Question: This is my class for Print List-view in Android
'''
public class ChatActivity extends FragmentActivity implements OnClickListener {
@Override
protected void onCreate(Bundle savedInstanceState) {
super.onCreate(savedInstanceState);
requestWindowFeature(Window.FEATURE_NO_TITLE);
setContentView(R.layout.act_chat);
listview = (PullToRefreshListView) findViewById(R.id.listView);
editMsg = (EditText) findViewById(R.id.txt_inputText);
mLastSeenTime = (TextView) findViewById(R.id.lastSeenDatetextview);
sendMsgBut = (ImageView) findViewById(R.id.btn_Send);
recciverImage = (ImageView) findViewById(R.id.recciverImage);
backbutton = (ImageView) findViewById(R.id.contact_btnMenu);
sendMsgBut.setOnClickListener(this);
recciverImage.setOnClickListener(this);
backbutton.setOnClickListener(this);
arrChatlist = dbHelper.fetchChatHistory(member_id, reccvierid);
chatList.addAll(arrChatlist);
chatAdapter = new ChatAdapter(this, chatList);
listview.setAdapter(chatAdapter);
listview.setSelection(listview.getAdapter().getCount() - 1);
dbHelper.updateIsRead(reccvierid);
@Override
public void onClick(View arg0) {
switch (arg0.getId()) {
case R.id.btn_Send:
if (TextUtils.isEmpty(editMsg.getText().toString()))
return;
else {
mChatService.SendMessage(Integer.parseInt(member_id), Integer
.parseInt(reccvierid), editMsg.getText().toString());
Chat chat = new Chat();
chat.setMessage(editMsg.getText().toString());
chat.setRecieverID(reccvierid);
chat.setSenderID(member_id);
chatList.add(chat);
dbHelper.addMessage(chat);
chatAdapter.notifyDataSetChanged();
editMsg.setText("");
System.out.println("Messae : " + chat.getMessage());
listview.setSelection(listview.getAdapter().getCount() - 1);
}
break;
default:
break;
}
}
// ****************************** For Location Name *********|||||||
private class SyncStateReceiver extends BroadcastReceiver {
@Override
public void onReceive(Context context, Intent intent) {
switch (intent.getIntExtra(BroadcastNotifier.EXTENDED_DATA_STATUS,
BroadcastNotifier.STATE_ACTION_COMPLETE)) {
case BroadcastNotifier.STATE_ACTION_MESSAGE_RECEVED:
boolean isCurrentUser = false;
Chat chat = (Chat) intent
.getSerializableExtra(BroadcastNotifier.EXTENDED_CHAT_RECEIVED);
for (Datamodel model : HomeActivity.arrModel) {
if (("~" + model.getPhoneNumber()).equals(chat
.getSenderName())) {
chat.setSenderID(model.getId());
chat.setSenderName(model.getContactName());
}
if (chat.getConnectionId().equals(ConnectionId)) {
isCurrentUser = true;
}
}
if (isCurrentUser) {
dbHelper.addMessage(chat);
chatList.add(chat);
chatAdapter.notifyDataSetChanged();
listview.setSelection(listview.getAdapter().getCount() - 1);
} else {
mChatService.createNotification(chat);
}
break;
}
}
}
//-------- SigNal R Method------------------------\ public ChatEventHandler mChatHandler = new ChatEventHandler() {
String previousMessage = "";
@Override
public void UpdateMessage(String message, String sendername,
long senderId) {
if (previousMessage != message) {
System.out.println("new message: " + message + " sendername:"
+ sendername);
Chat chat = new Chat();
chat.setMessage(message);
chat.setRecieverID(member_id);
chat.setSenderID("" + senderId);
chat.setSenderName(sendername);
chat.setIsUnread(false);
dbHelper.addMessage(chat);
chatList.add(chat);
previousMessage = message;
listview.setSelection(listview.getAdapter().getCount() - 1);
}
runOnUiThread(new Runnable() {
@Override
public void run() {
chatAdapter.notifyDataSetChanged();
listview.setSelection(listview.getAdapter().getCount() - 1);
}
});
}
class loadmessge extends AsyncTask<Void, Void, Void> {
@Override
protected Void doInBackground(Void... params) {
// TODO Auto-generated method stub
try {
Thread.sleep(1000);
} catch (InterruptedException e) {
}
return null;
}
@Override
protected void onPostExecute(Void result) {
// TODO Auto-generated method stub
chatAdapter.notifyDataSetChanged();
listview.onRefreshComplete();
super.onPostExecute(result);
}
}
}
'''
This is my XML of listview:
'''
<com.lociiapp.PullToRefreshListView
android:id="@+id/listView"
android:layout_width="match_parent"
android:layout_height="150dp"
android:stackFromBottom="true"
android:transcriptMode="normal" >
'''
I am able to display list-view in Android. Using chatadapter I have applied pull to refresh listview to load data 1 - 1 item in listview after refreshing but its working fine but I want to display that after refresh last item come in last in adapter and first item come in top adapter like tat way but I am unable to do that please see my screen you ll better understand what am trying to do please suggest how I will achieve.
.
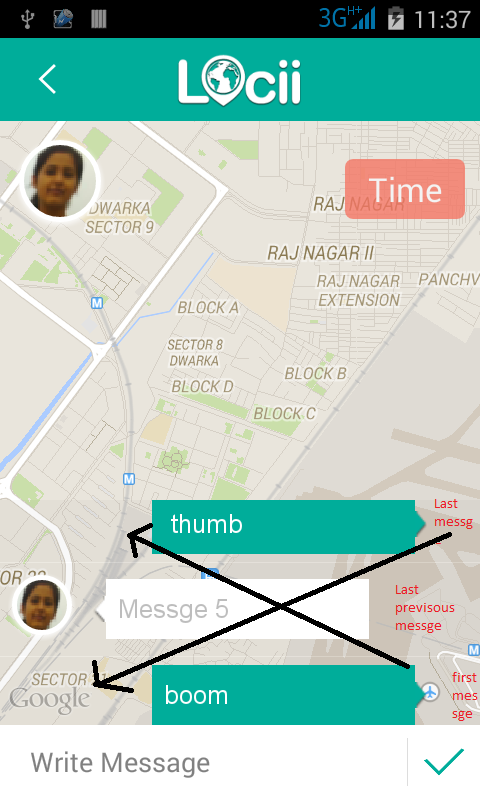
Answer: '''
@Override
protected void onPostExecute(Void result) {
// TODO Auto-generated method stub
chatAdapter.notifyDataSetChanged();
// loadPopupData(context, listView, emptyView,i);
listview.setSelection(listview.getAdapter().getCount() - 1);
listview.onRefreshComplete();
super.onPostExecute(result);
}
}
'''
replace this code and Enjoy!!!